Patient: sex F, age 29
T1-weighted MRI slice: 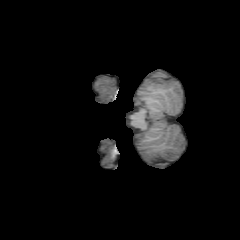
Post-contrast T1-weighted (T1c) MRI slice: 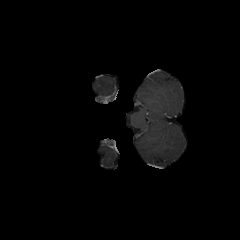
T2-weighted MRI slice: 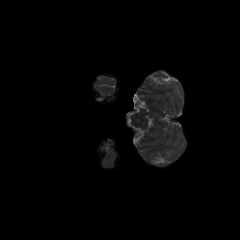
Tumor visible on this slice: no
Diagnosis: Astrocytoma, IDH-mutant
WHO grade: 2